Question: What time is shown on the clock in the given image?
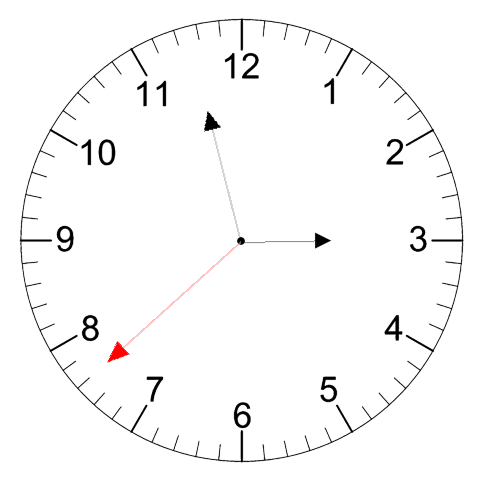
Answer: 02:57:38